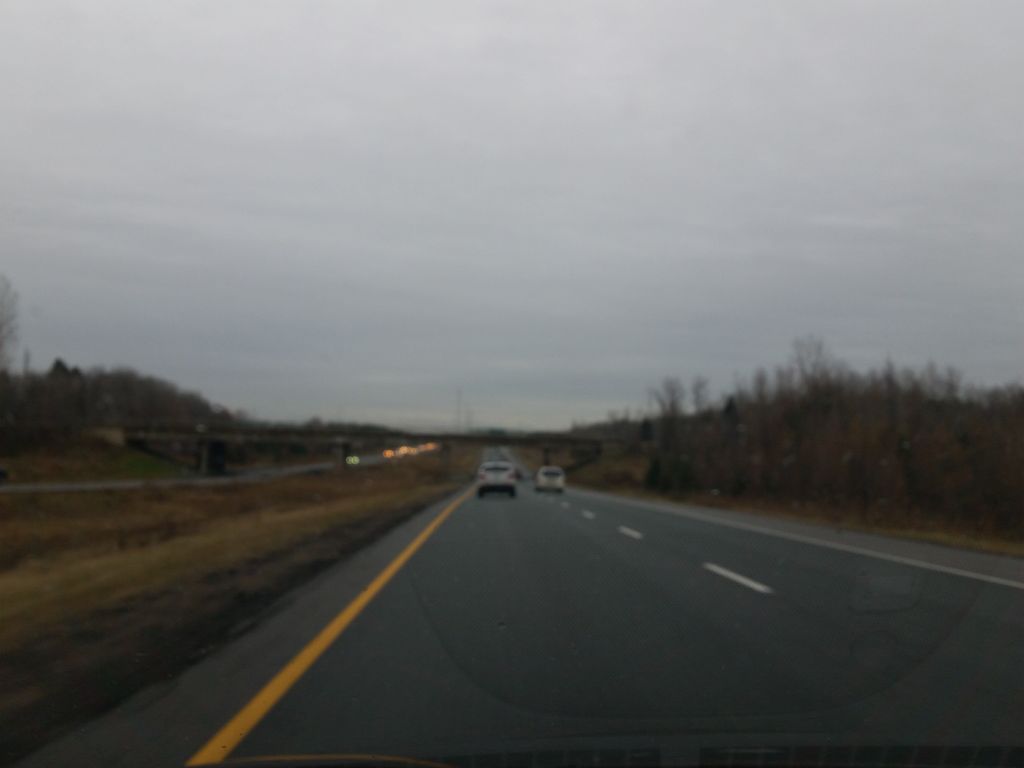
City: quebec_city